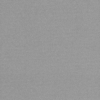
Label: dusty